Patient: sex F, age 61
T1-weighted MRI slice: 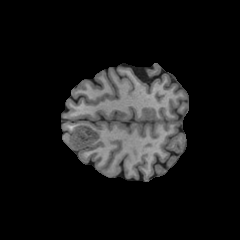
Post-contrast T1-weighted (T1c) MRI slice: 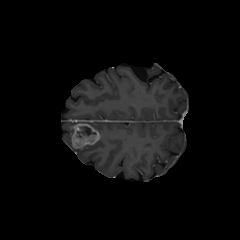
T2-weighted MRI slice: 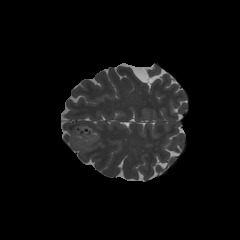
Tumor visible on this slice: yes
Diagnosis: Glioblastoma, IDH-wildtype
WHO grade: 4